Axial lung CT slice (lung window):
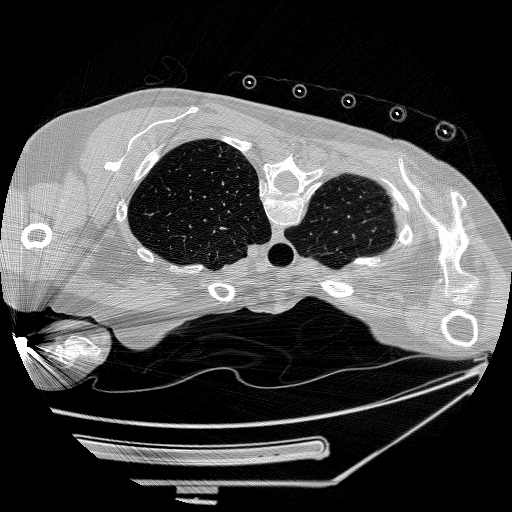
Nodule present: no